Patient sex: M
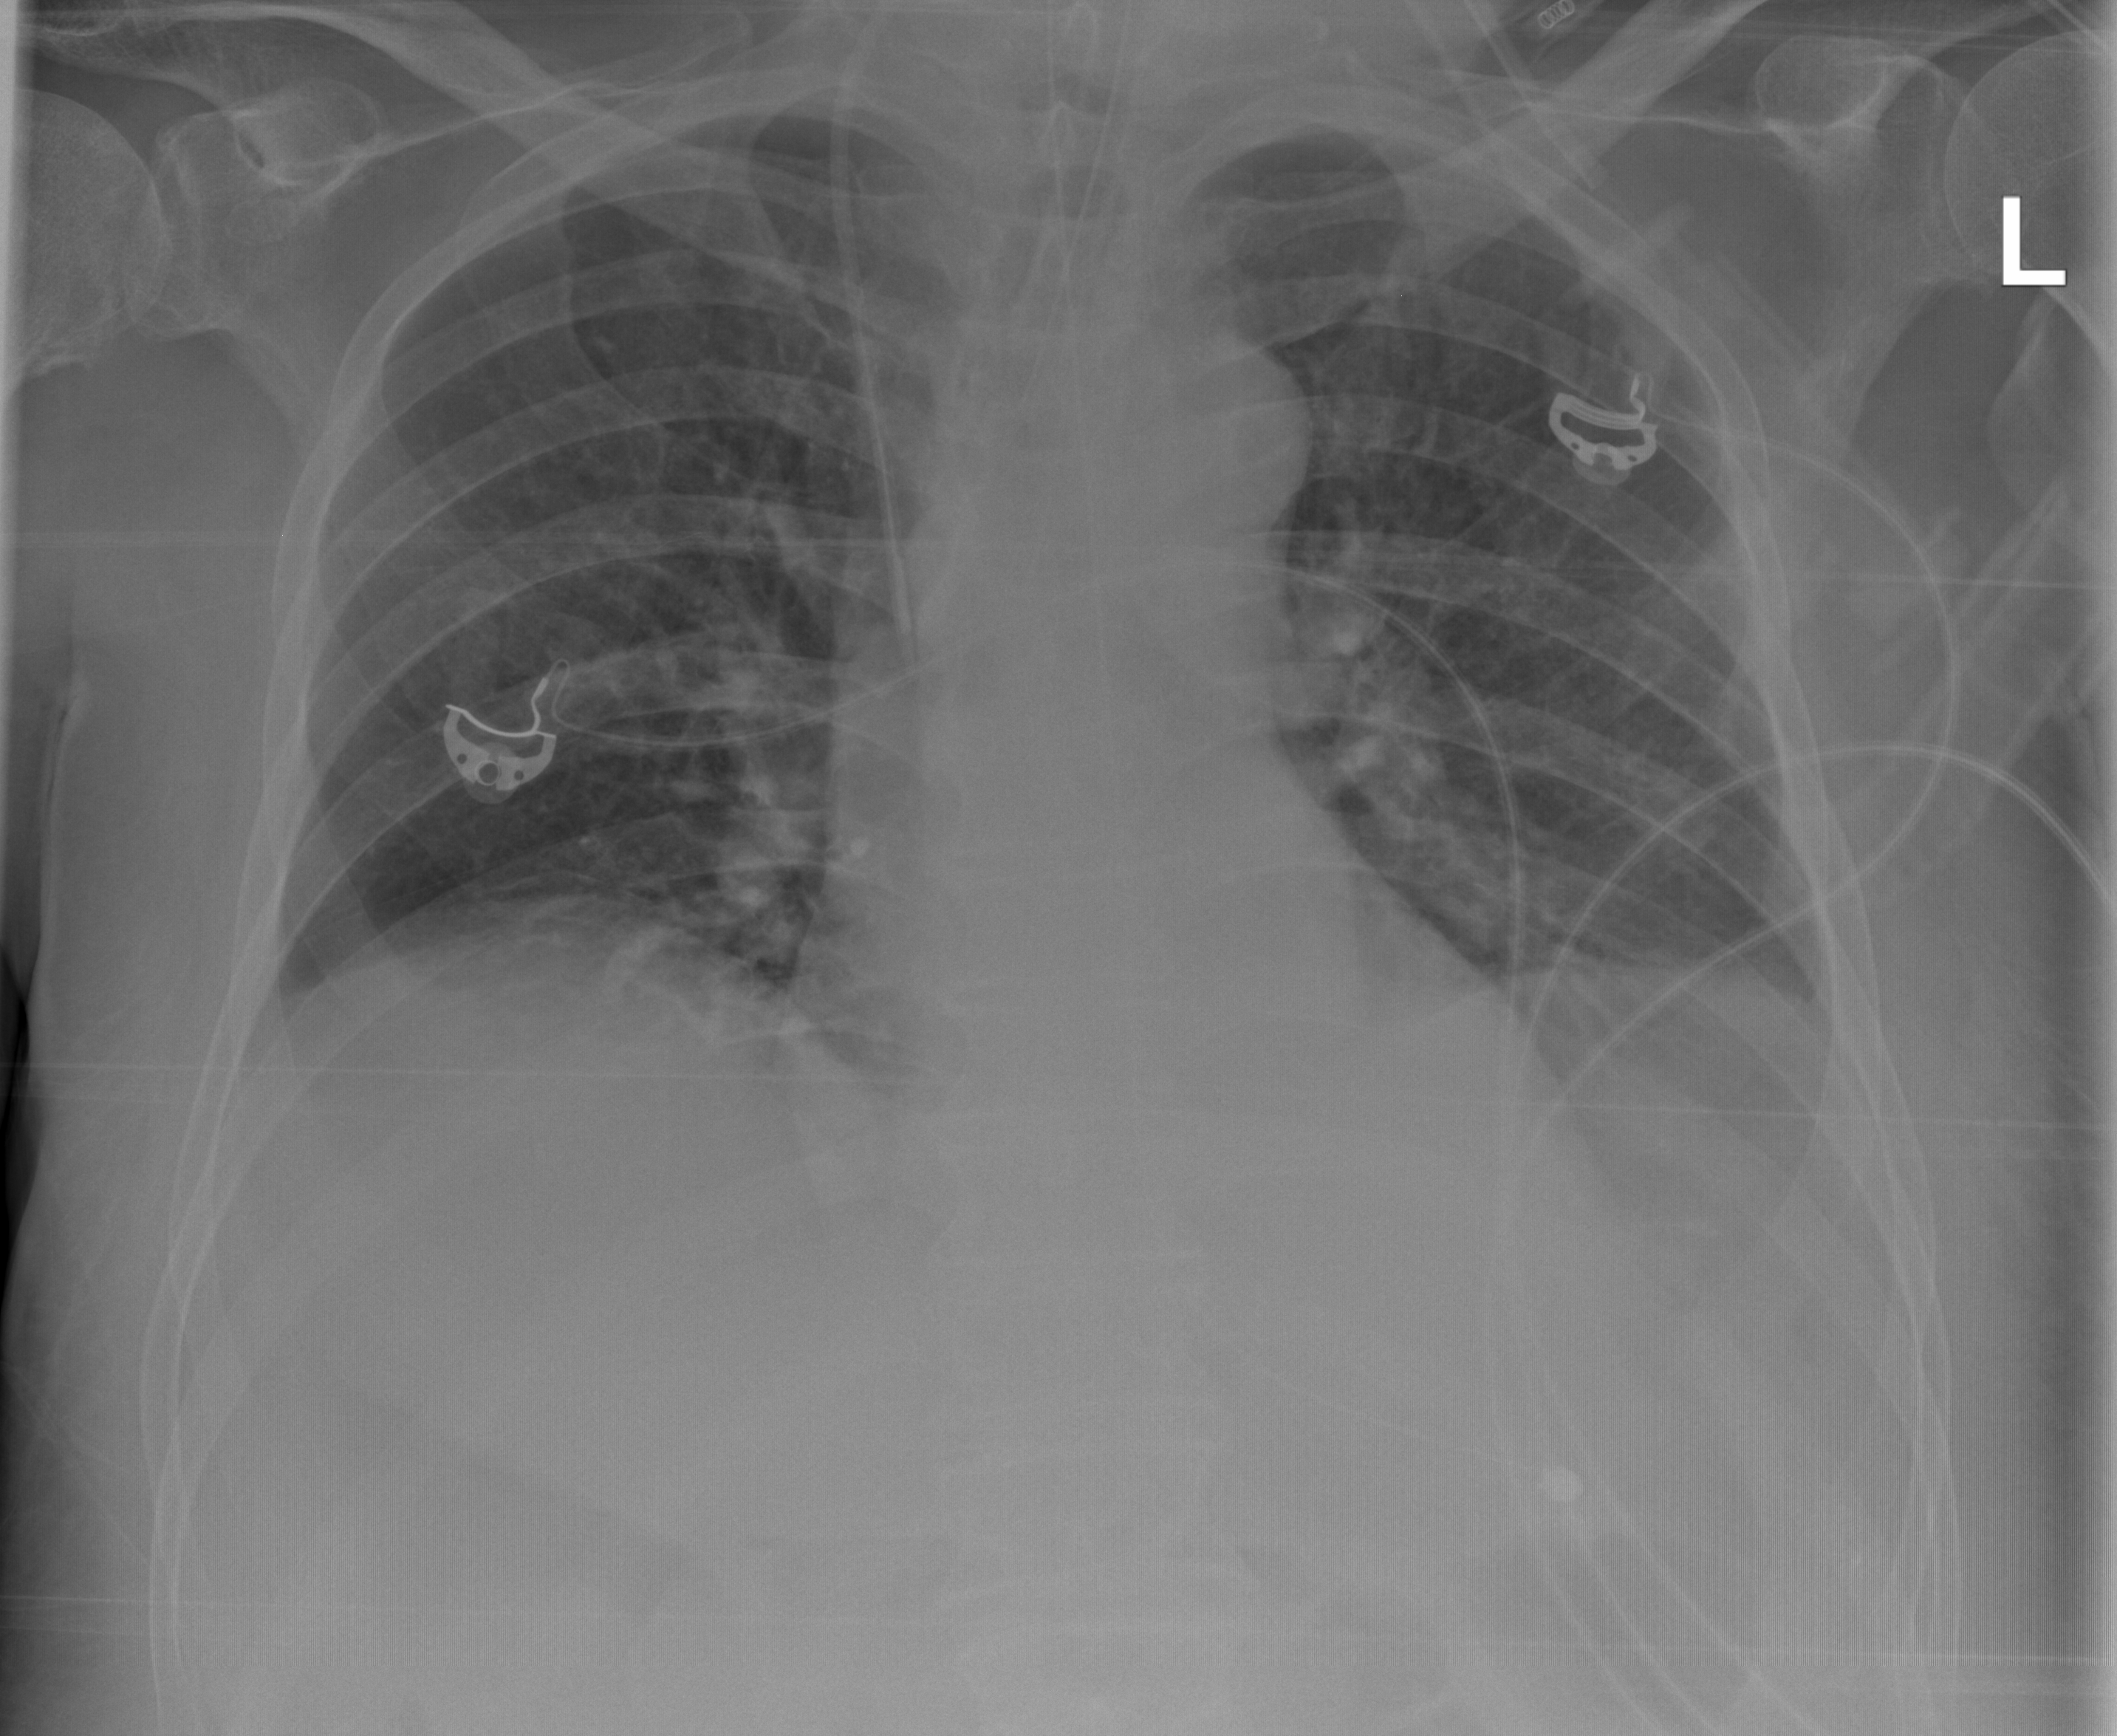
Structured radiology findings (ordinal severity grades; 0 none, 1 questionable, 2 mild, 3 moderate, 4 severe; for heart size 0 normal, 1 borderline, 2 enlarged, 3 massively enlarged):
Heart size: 0
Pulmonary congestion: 0
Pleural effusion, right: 0
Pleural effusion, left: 2
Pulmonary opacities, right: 2
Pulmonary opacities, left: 0
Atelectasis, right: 0
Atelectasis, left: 0